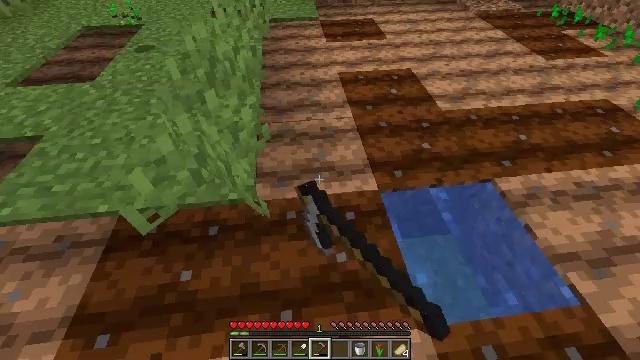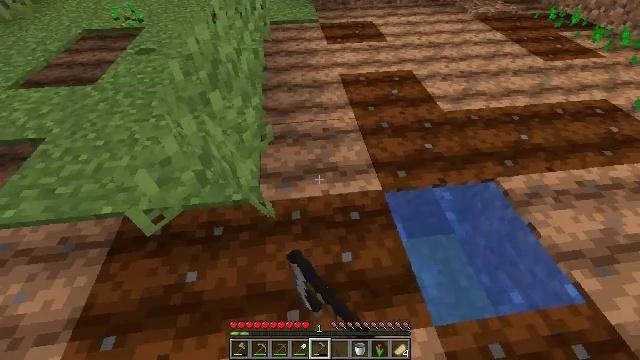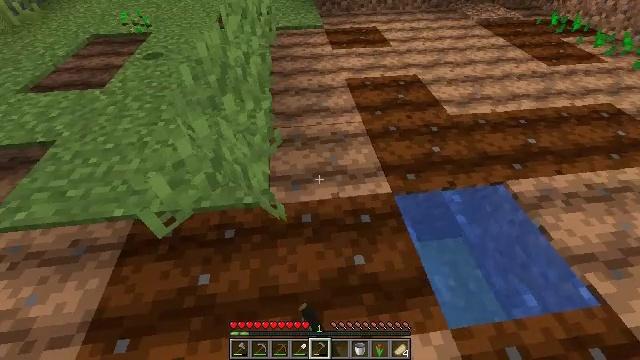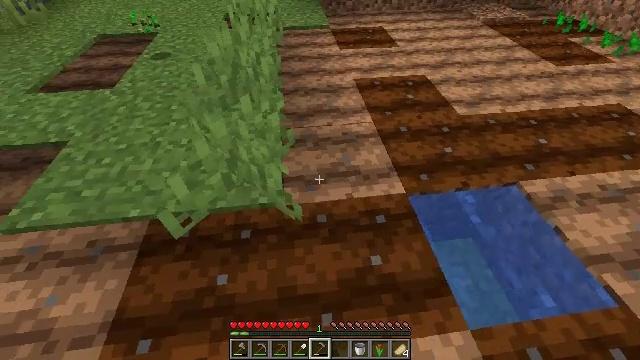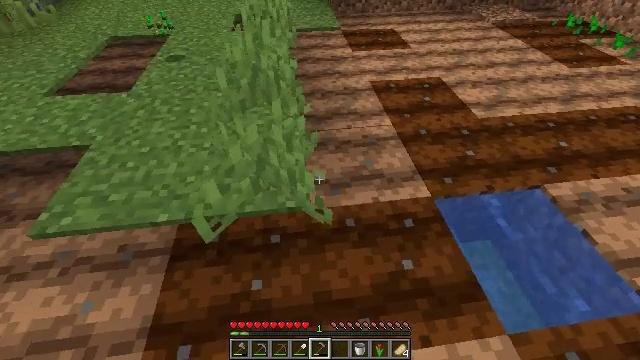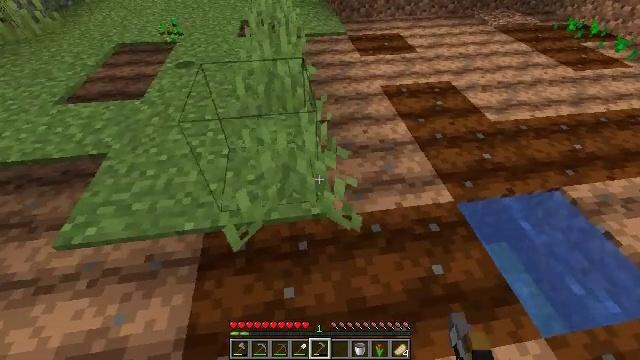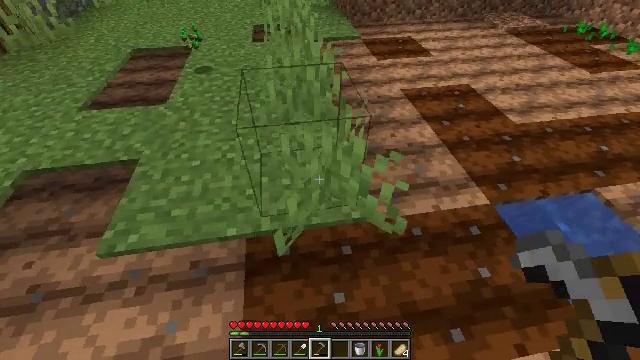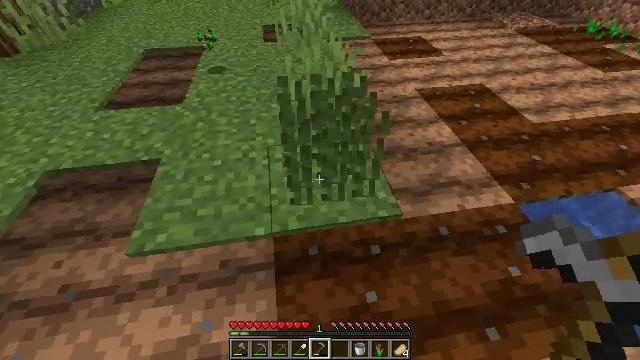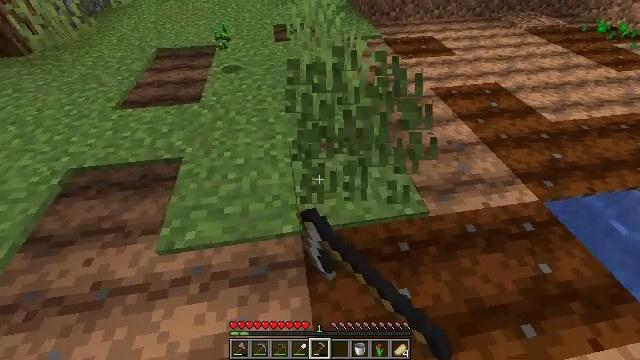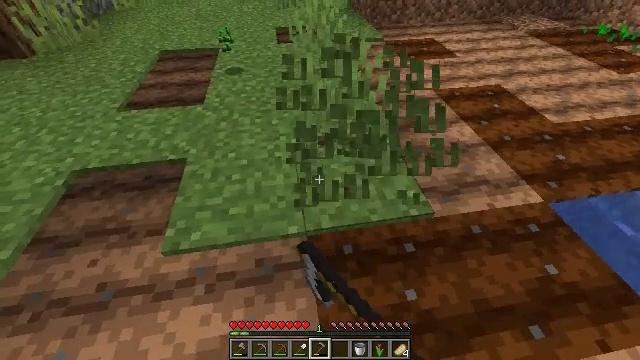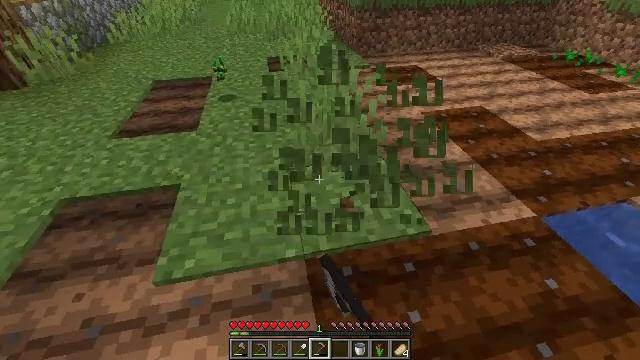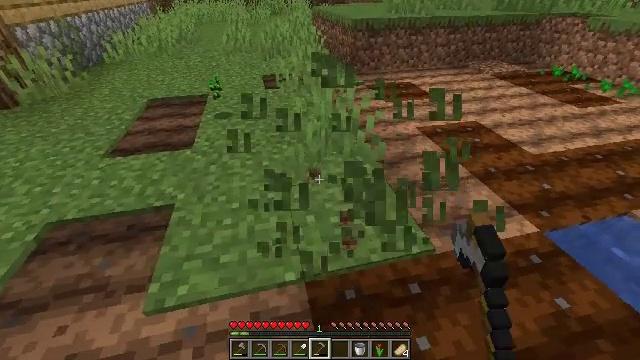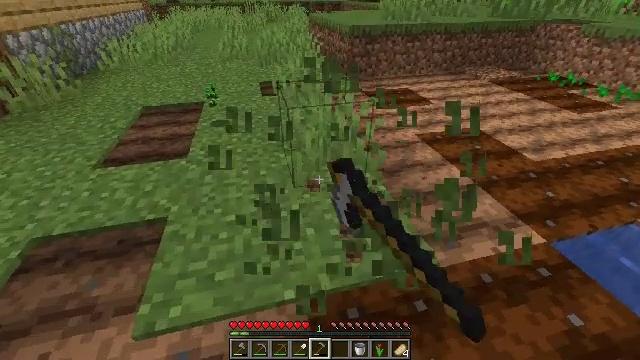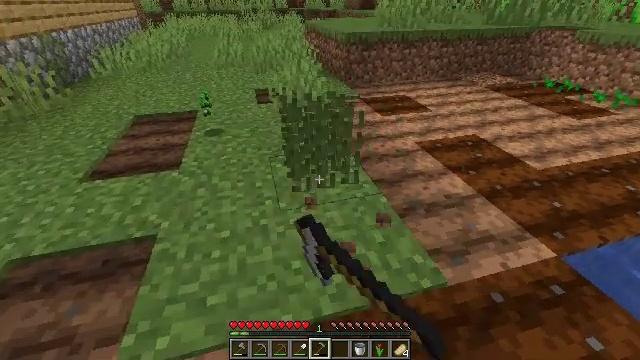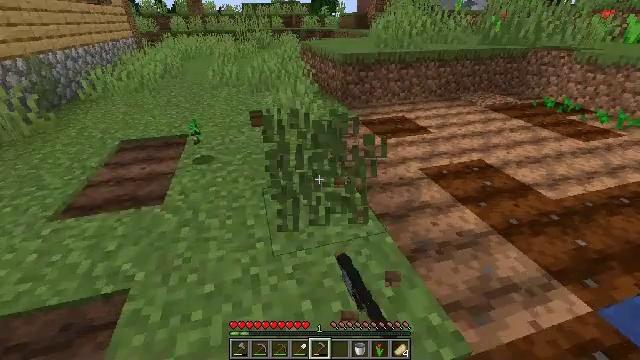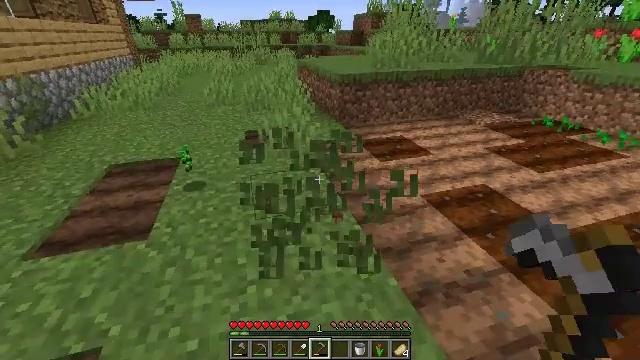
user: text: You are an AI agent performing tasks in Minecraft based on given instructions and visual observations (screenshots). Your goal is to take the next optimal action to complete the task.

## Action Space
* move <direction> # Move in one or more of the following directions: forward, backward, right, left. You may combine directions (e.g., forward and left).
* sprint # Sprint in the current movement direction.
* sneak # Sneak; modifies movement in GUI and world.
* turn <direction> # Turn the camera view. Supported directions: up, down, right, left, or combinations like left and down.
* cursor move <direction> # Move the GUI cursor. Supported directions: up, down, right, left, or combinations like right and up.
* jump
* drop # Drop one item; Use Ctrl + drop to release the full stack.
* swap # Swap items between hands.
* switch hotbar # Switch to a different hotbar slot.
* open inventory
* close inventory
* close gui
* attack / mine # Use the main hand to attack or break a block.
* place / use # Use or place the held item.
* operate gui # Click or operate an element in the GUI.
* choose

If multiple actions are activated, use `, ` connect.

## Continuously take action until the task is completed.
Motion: motion action
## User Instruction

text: Break the grass block.
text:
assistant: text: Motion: move left, use / place
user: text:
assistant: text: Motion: move left, turn up, use / place
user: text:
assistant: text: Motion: move left, use / place
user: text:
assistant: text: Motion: move left, use / place
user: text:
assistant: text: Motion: move left, turn right, use / place
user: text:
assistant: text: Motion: move left, use / place
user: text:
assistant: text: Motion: move left, attack / mine and use / place
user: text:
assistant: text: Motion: attack / mine
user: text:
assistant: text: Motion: attack / mine
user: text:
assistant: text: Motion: turn right and up, attack / mine
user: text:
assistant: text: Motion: move forward, turn right and up, attack / mine
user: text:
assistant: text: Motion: move forward, turn up, attack / mine
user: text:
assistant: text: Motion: move forward, turn up, attack / mine
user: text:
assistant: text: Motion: move forward, turn up, attack / mine
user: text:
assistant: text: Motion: move forward, turn up, attack / mine
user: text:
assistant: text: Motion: move forward, turn up, attack / mine
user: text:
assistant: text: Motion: move forward, turn up, attack / mine
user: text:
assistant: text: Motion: move forward, attack / mine
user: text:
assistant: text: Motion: move forward, attack / mine
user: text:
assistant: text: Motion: move forward, attack / mine
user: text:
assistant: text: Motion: move forward, attack / mine
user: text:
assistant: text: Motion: move forward and move left, turn left and down, attack / mine
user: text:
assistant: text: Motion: move forward and move left, turn left and down, attack / mine
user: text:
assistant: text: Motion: move forward and move left, turn down, attack / mine
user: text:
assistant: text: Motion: move forward and move left, attack / mine
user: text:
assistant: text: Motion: move forward, attack / mine
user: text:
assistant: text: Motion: move forward and move left, turn right, attack / mine
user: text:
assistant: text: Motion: attack / mine